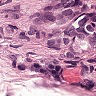
Metastatic tissue present: yes